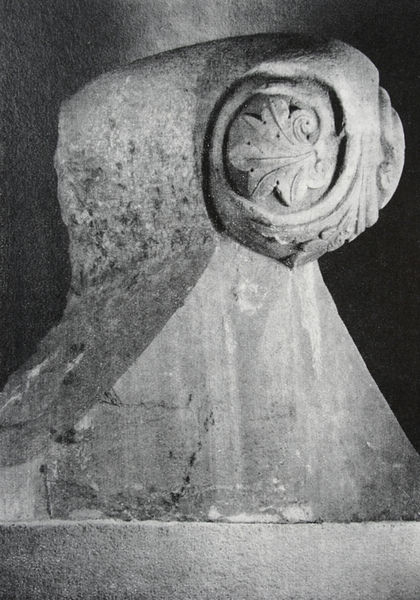
Titel: Herme mit Knospenornament - Skulptur für die Brückentoranlage von Capua
Standort: Capua
Institution: Museo Campano
Schlagwörter: baum, schatten, weiß, ausschnitt, grau, licht, schwarz, säule, ornament, architektur, stein, kirche, blatt, gotik, rund, skulptur, relief, detail, verzierung, bildhauerei, foto, fotografie, photographie, kante, griff, balustrade, schwarzweiss, kugel, gedreht, blat, ranke, photo, fragment, sandstein, griechisch, halter, weinlaub, tempel, volute, schnecke, drehung, spirale, bau, weinblatt, römisch, aufsatz, bildhauer, arkantus, bauornament, steinmetzarbeit, schwrz, naturstein, blattranke, halbkugel, bauteil, photgraphie, volut, baustein, volüt, steinmetzerei